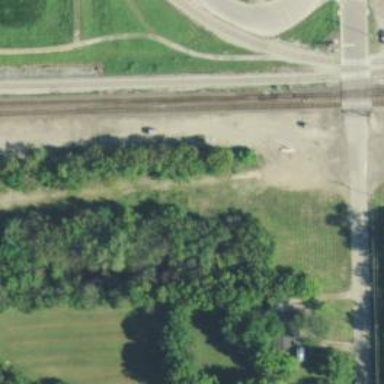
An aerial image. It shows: Junction on the railway.